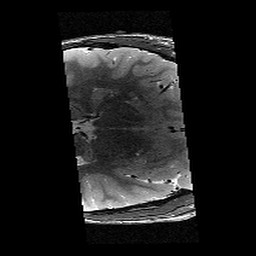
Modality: T2w
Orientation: axial
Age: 12
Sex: male
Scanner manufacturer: siemens
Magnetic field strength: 3 T
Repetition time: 9.23 s
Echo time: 0.067 s